Question: I'm trying to make a simple calculator that is built dynamically (instead of making the buttons manually using the "drag n' drop" method and then setting their id's in the XML file).
Dynamically as in, placing the buttons automatically on a set of rows using a loop.
## What I've tried:
- I've already tried both RelativeLayout as well as LinearLayout. - Setting the X and Y values of each button manually 'btn[i].setX(250 * i);' but I suspect that this will be problematic when used on a wide variety of devices.
## My activity_main.xml code:
'''
<?xml version="1.0" encoding="utf-8"?>
<android.support.constraint.ConstraintLayout xmlns:android="http://schemas.android.com/apk/res/android"
xmlns:app="http://schemas.android.com/apk/res-auto"
xmlns:tools="http://schemas.android.com/tools"
android:id="@+id/parentView"
android:layout_width="match_parent"
android:layout_height="match_parent"
tools:context=".MainActivity">
<EditText
android:id="@+id/answerSheet"
android:layout_width="397dp"
android:layout_height="146dp"
android:autofillHints=""
android:background="@layout/rounded_border_edittext"
android:ems="10"
android:inputType="number"
android:paddingTop="100dp"
android:textColorLink="@android:color/background_dark"
android:textSize="30sp"
app:layout_constraintBottom_toBottomOf="parent"
app:layout_constraintEnd_toEndOf="parent"
app:layout_constraintStart_toStartOf="parent"
app:layout_constraintTop_toTopOf="parent"
app:layout_constraintVertical_bias="0.027" />
<RelativeLayout
android:id="@+id/relativelay"
android:layout_width="395dp"
android:layout_height="553dp"
android:orientation="horizontal"
app:layout_constraintBottom_toBottomOf="parent"
app:layout_constraintEnd_toEndOf="parent"
app:layout_constraintHorizontal_bias="0.5"
app:layout_constraintStart_toStartOf="parent"
app:layout_constraintTop_toBottomOf="@+id/answerSheet">
</RelativeLayout>
</android.support.constraint.ConstraintLayout>
'''
## My MainActivity.java code:
'''
package com.example.calc;
import android.app.ActionBar;
import android.graphics.drawable.Drawable;
import android.support.constraint.ConstraintLayout;
import android.support.v7.app.AppCompatActivity;
import android.os.Bundle;
import android.util.Log;
import android.widget.Button;
import android.widget.EditText;
import android.widget.LinearLayout;
import android.widget.RelativeLayout;
import android.widget.TextView;
public class MainActivity extends AppCompatActivity {
@Override
protected void onCreate(Bundle savedInstanceState) {
super.onCreate(savedInstanceState);
setContentView(R.layout.activity_main);
EditText answer_sheet = findViewById(R.id.answerSheet);
answer_sheet.setText("test");
answer_sheet.setFocusable(false); // you won't be able to click and edit.
answer_sheet.setCursorVisible(false); // this way you won't be able to see "copy, paste, cut" etc.
RelativeLayout r_layout = findViewById(R.id.relativelay);
Button btn[] = new Button[10];
for(int i=0; i<10; i++){
btn[i] = new Button(this);
Log.d("test","btn: " + btn[i]);
r_layout.addView(btn[i]);
btn[i].setText(Integer.toString(i));
btn[i].setX(250 * i);
btn[i].setY(250* i);
}
}
}
'''
Component Tree:
'''
-> ConstraintLayout (id: parentView)
-> Textview (id: answerSheet)
-> RelativeLayout (id: relativelay)
'''
relativelay is where I want the buttons to be.

While this may seem as a duplicate to other questions on here at first glance (like <URL>, please do keep reading.
Much thanks!
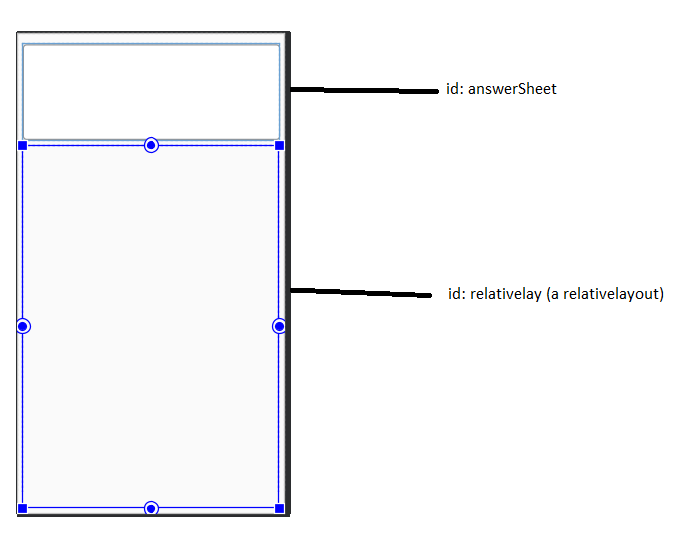
Answer: You can use 'GridLayout' instead of 'RelativeLayout'
'''
<GridLayout
...
android:id="@+id/GridLayout1"
android:layout_width="match_parent"
android:layout_height="wrap_content"
android:columnCount="3"
android:rowCount="4"
android:orientation="horizontal"
...
>
'''
While adding a 'button' programmatically, it will be appended to children. Don't care about position.